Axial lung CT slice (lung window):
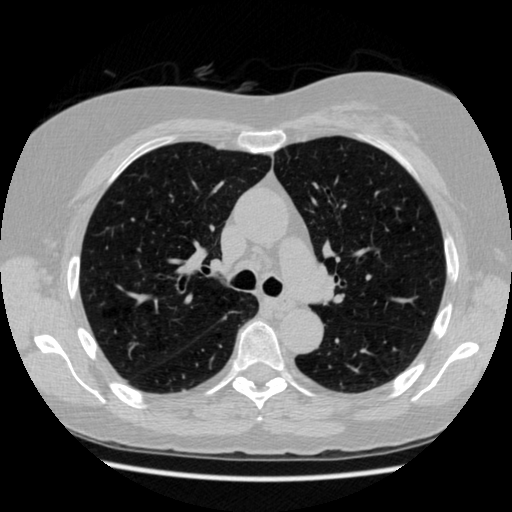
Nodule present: no